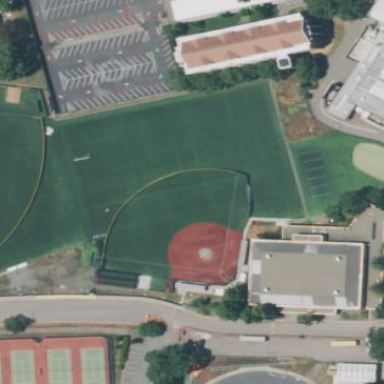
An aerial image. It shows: Softball pitch for leisure sports.